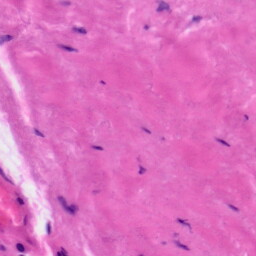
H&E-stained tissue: Tonsil